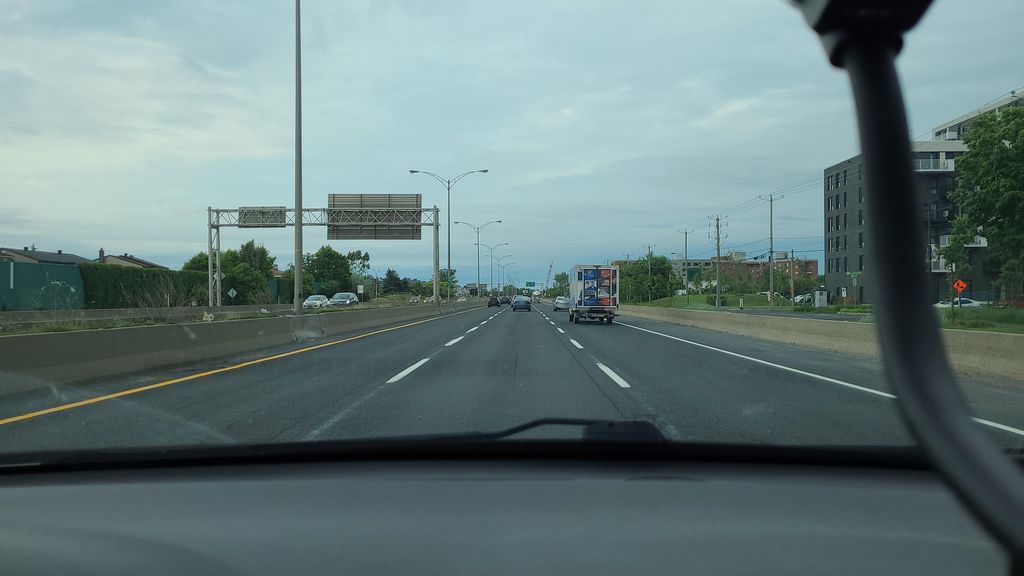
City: montreal